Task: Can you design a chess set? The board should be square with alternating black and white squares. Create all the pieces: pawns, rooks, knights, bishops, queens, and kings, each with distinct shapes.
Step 1252:
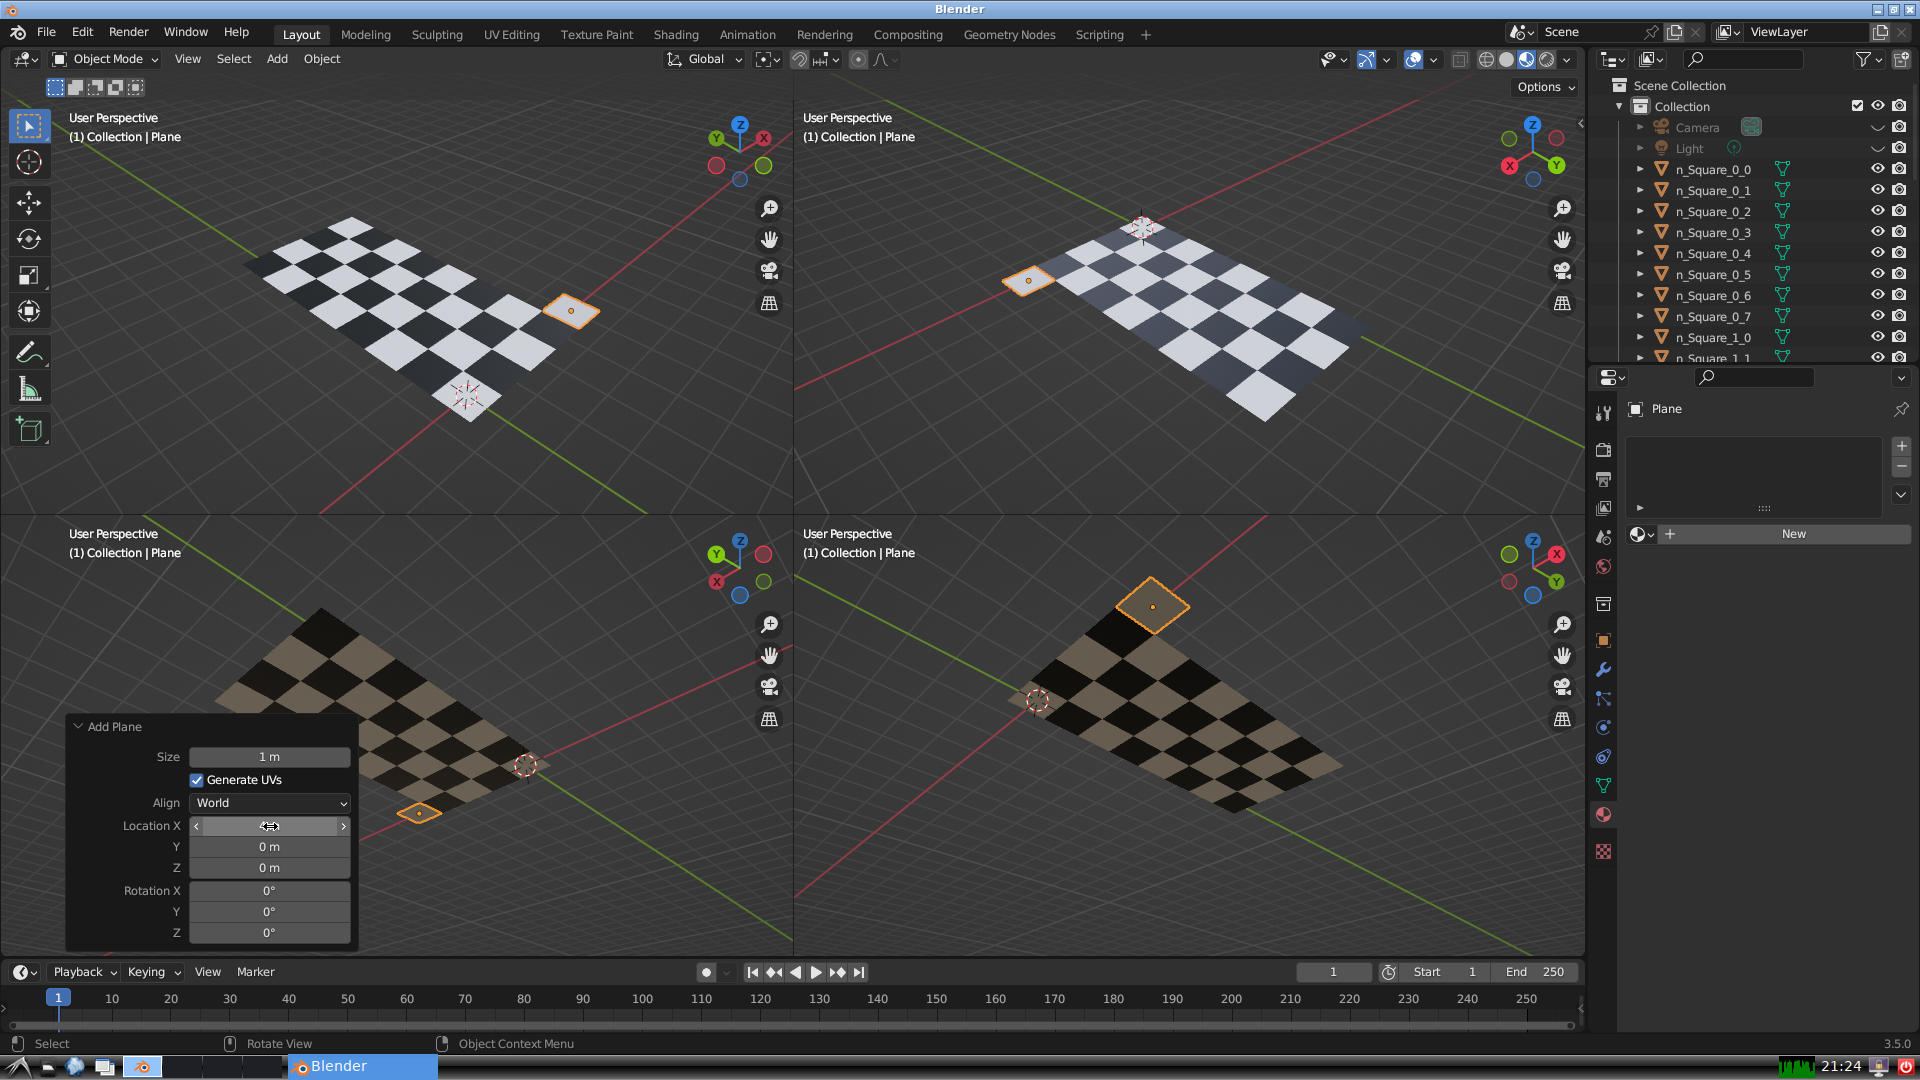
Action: {"mouse_move": [270, 846]}